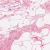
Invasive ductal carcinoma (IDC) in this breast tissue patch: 0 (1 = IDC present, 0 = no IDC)